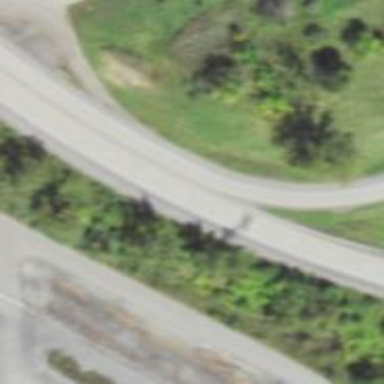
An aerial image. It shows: Asphalt motorway link.